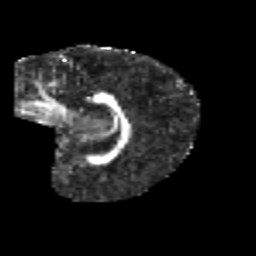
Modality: FA
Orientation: sagittal
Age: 10
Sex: female
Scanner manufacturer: siemens
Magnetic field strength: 3 T
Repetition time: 3.8 s
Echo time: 0.07 s